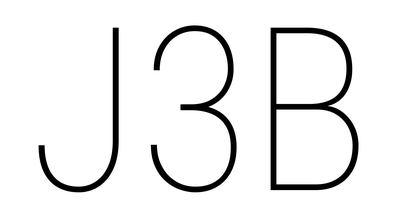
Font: Roboto_Condensed_Thin